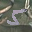
Label: 5